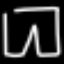
Label: pants